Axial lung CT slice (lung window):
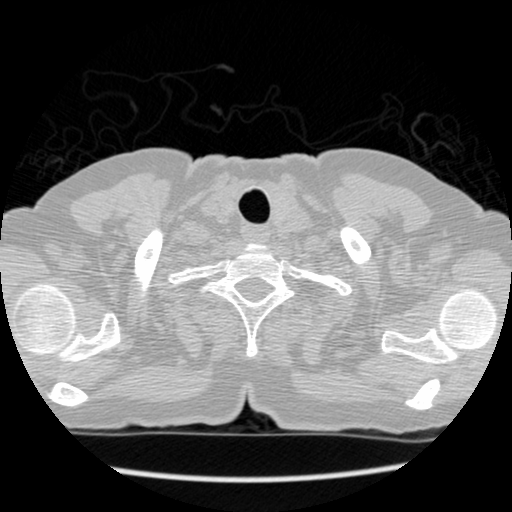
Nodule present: no